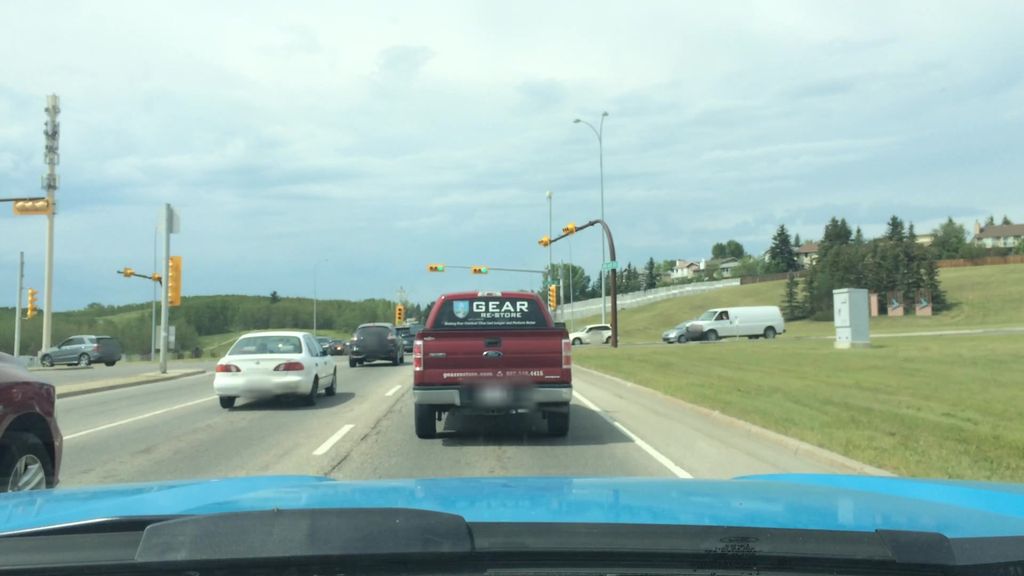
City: calgary